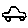
Label: car